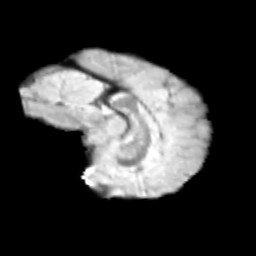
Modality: T2w
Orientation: sagittal
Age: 14
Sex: female
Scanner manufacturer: siemens
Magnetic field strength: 3 T
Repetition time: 3.8 s
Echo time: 0.07 s